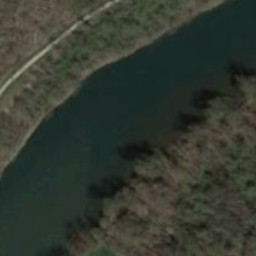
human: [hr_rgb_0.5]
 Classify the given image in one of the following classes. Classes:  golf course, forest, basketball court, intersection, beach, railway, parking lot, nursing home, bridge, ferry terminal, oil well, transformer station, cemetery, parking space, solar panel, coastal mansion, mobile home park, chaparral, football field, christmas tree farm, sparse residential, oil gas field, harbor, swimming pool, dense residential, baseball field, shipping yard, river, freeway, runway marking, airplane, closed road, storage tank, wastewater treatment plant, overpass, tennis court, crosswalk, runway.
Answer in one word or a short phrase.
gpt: river